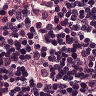
Metastatic tissue present: no